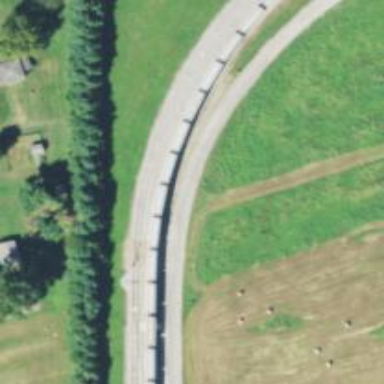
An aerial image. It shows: Rail spur service.